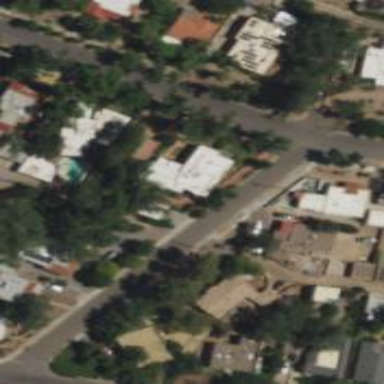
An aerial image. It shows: Alleyway designated as service road.